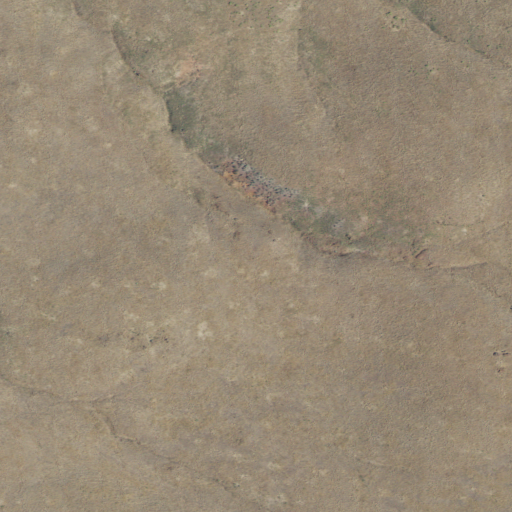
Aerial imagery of depression(s) in Oregon named Wild Horse Basin containing only grassland